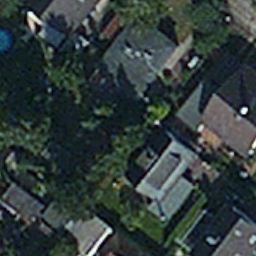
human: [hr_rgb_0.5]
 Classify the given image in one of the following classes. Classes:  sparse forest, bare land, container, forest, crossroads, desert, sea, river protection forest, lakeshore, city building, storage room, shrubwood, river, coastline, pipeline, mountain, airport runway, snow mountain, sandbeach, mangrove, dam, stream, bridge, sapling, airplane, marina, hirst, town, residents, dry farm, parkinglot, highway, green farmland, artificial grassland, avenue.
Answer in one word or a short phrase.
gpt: residents